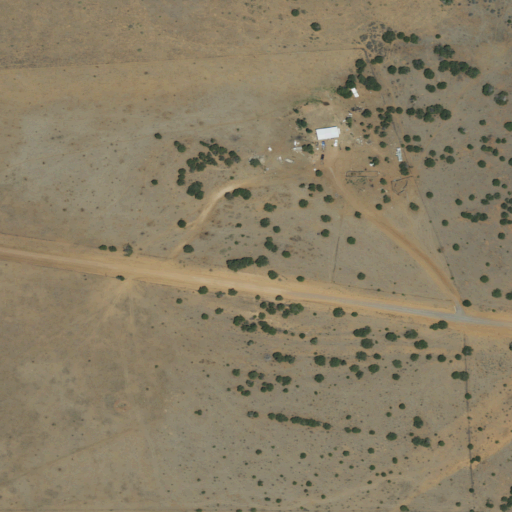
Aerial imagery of valley in New Mexico named Valle Chimal containing shrub, grassland, and open development